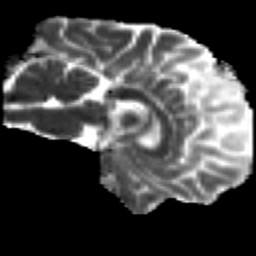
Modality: MD
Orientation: sagittal
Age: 21
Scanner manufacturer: siemens
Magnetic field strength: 3 T
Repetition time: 2.2 s
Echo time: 0.084 s